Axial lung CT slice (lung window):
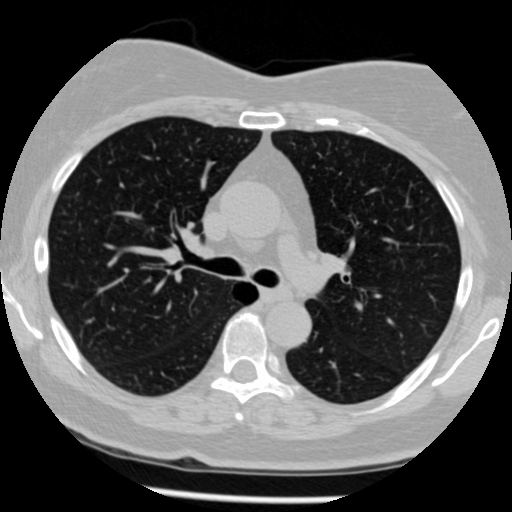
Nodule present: no